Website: home-depot
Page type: review-order
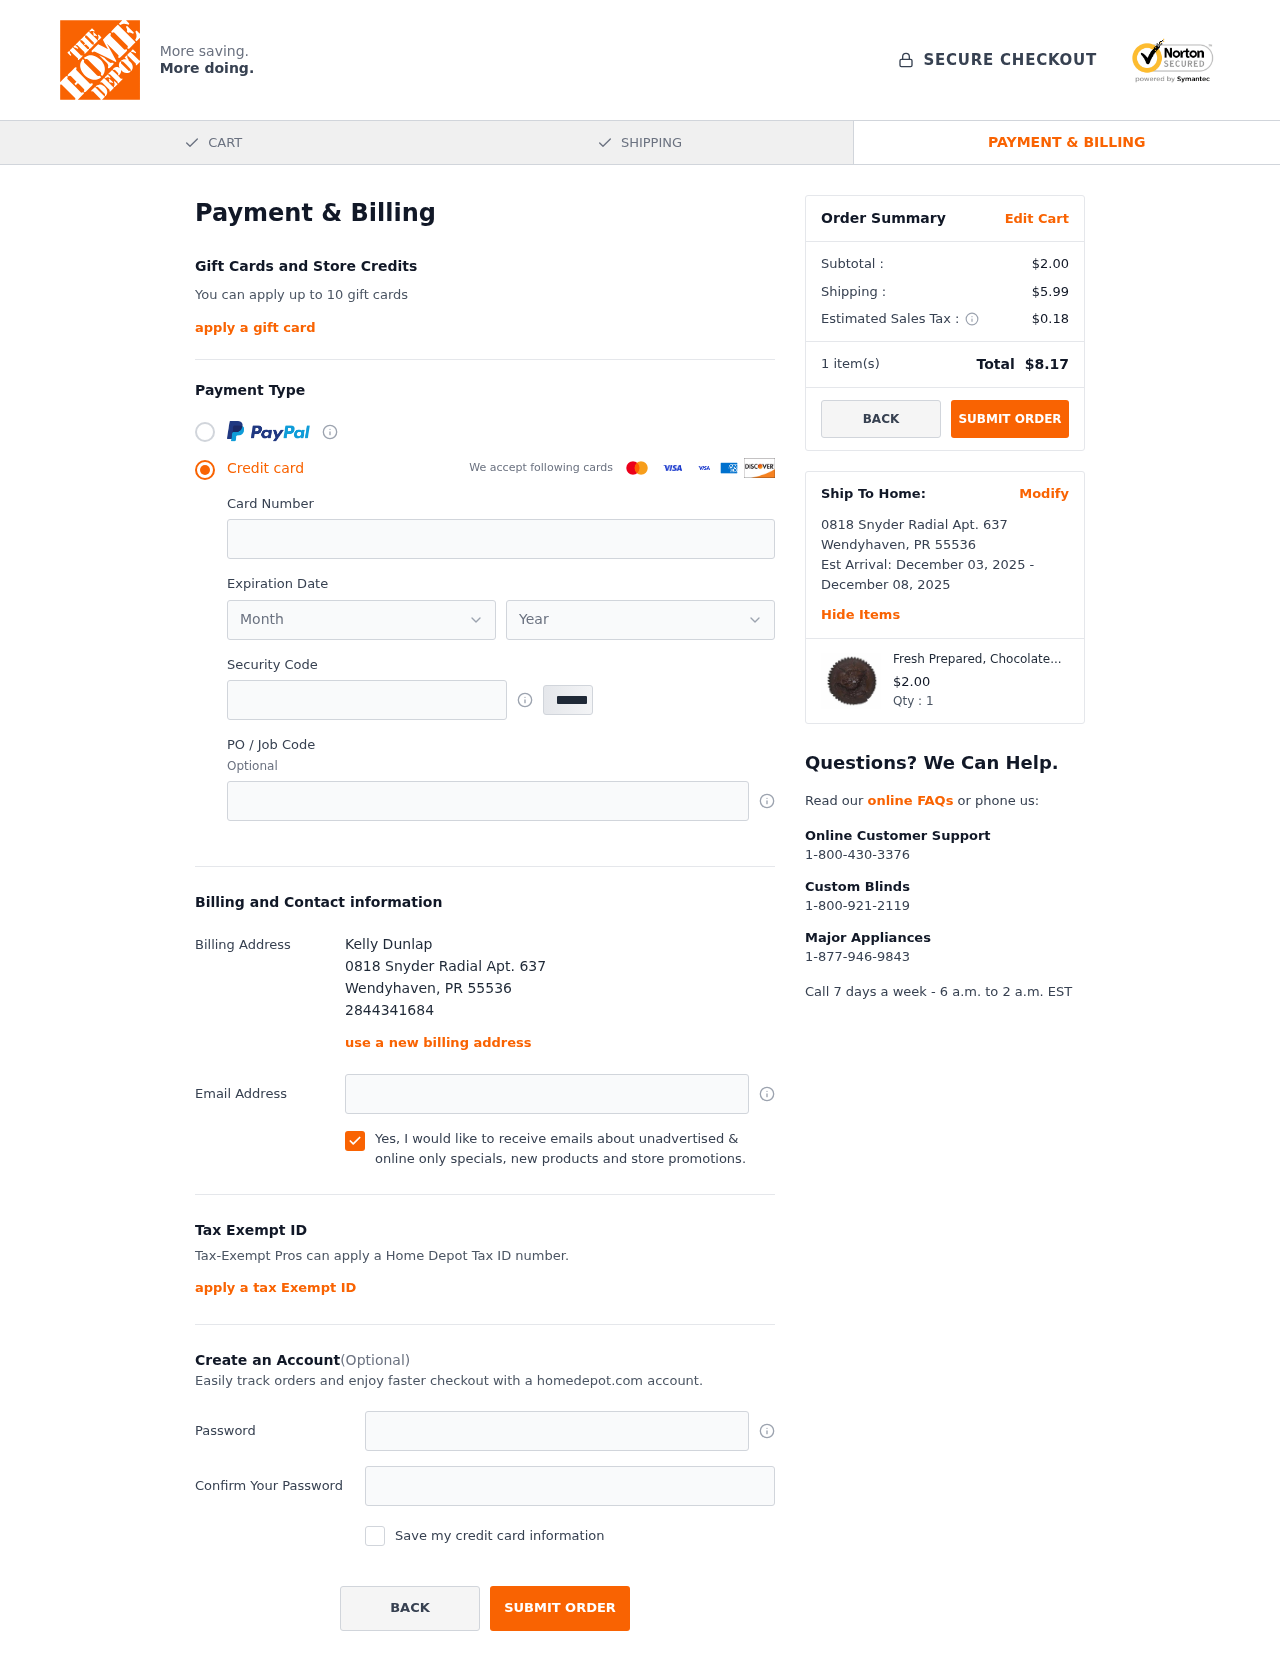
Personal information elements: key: PII_CARD_EXPIRY_MONTH
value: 02
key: PII_CARD_EXPIRY_YEAR
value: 26
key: PII_CITY
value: Wendyhaven
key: PII_FULLNAME
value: Kelly Dunlap
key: PII_PHONE
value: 2844341684
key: PII_POSTCODE
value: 55536
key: PII_STATE_ABBR
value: PR
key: PII_STREET
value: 0818 Snyder Radial Apt. 637
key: PII_CARD_NUMBER
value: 6011 0529 0559 9341
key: PII_CARD_CVV
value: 351
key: PII_EMAIL
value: kelly_dunlap@hotmail.com
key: PII_STATE
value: PR
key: PII_POSTCODE_FULL
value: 55536
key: PII_POSTCODE_NUMERIC
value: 55536
Product elements: key: PRODUCT1_NAME
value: Fresh Prepared, Chocolate Chip Muffin
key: PRODUCT1_PRICE
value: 2
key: PRODUCT1_QUANTITY
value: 1
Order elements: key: ORDER_SUBTOTAL
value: $2.00
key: ORDER_SHIPPING_COST
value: $5.99
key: ORDER_TAX
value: $0.18
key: ORDER_NUM_ITEMS
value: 1
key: ORDER_TOTAL
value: $8.17
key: ORDER_SHIPPING_DATE
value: December 03, 2025
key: ORDER_DELIVERY_DATE
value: December 08, 2025